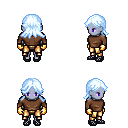
a pixel art fantasy rpg character, female body template, dark elf, purple skin, brown long-sleeve shirt, gold greaves, white cyan loose hair, gold gloves, ghillies, four views (front, back, left, right), 2x2 character sprite sheet, small pixel art, hard edges, no anti-aliasing